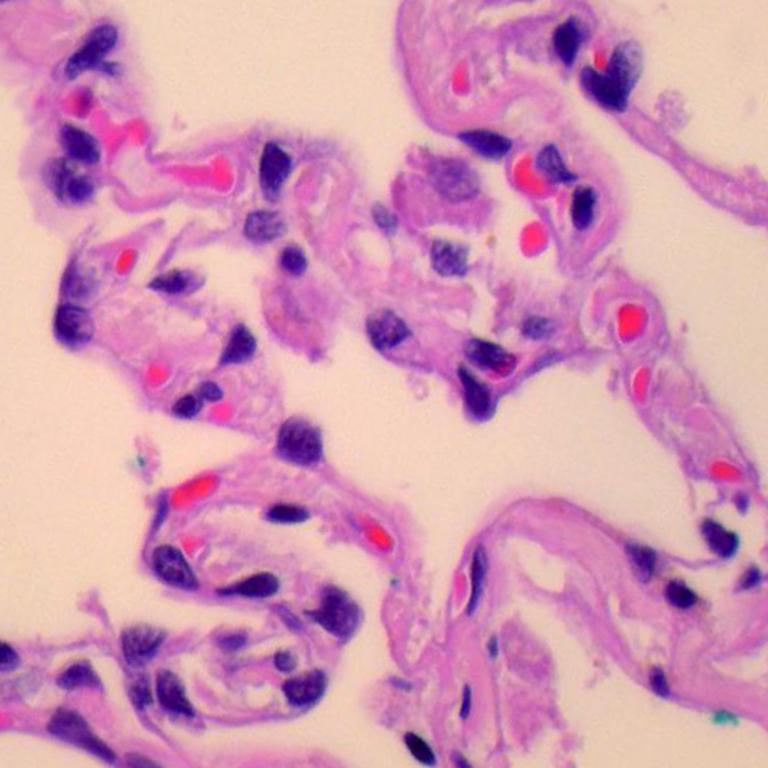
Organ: lung
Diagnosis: benign